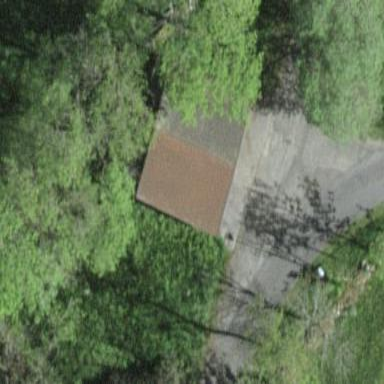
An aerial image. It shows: Group of garages.